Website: lowes
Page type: billing-address
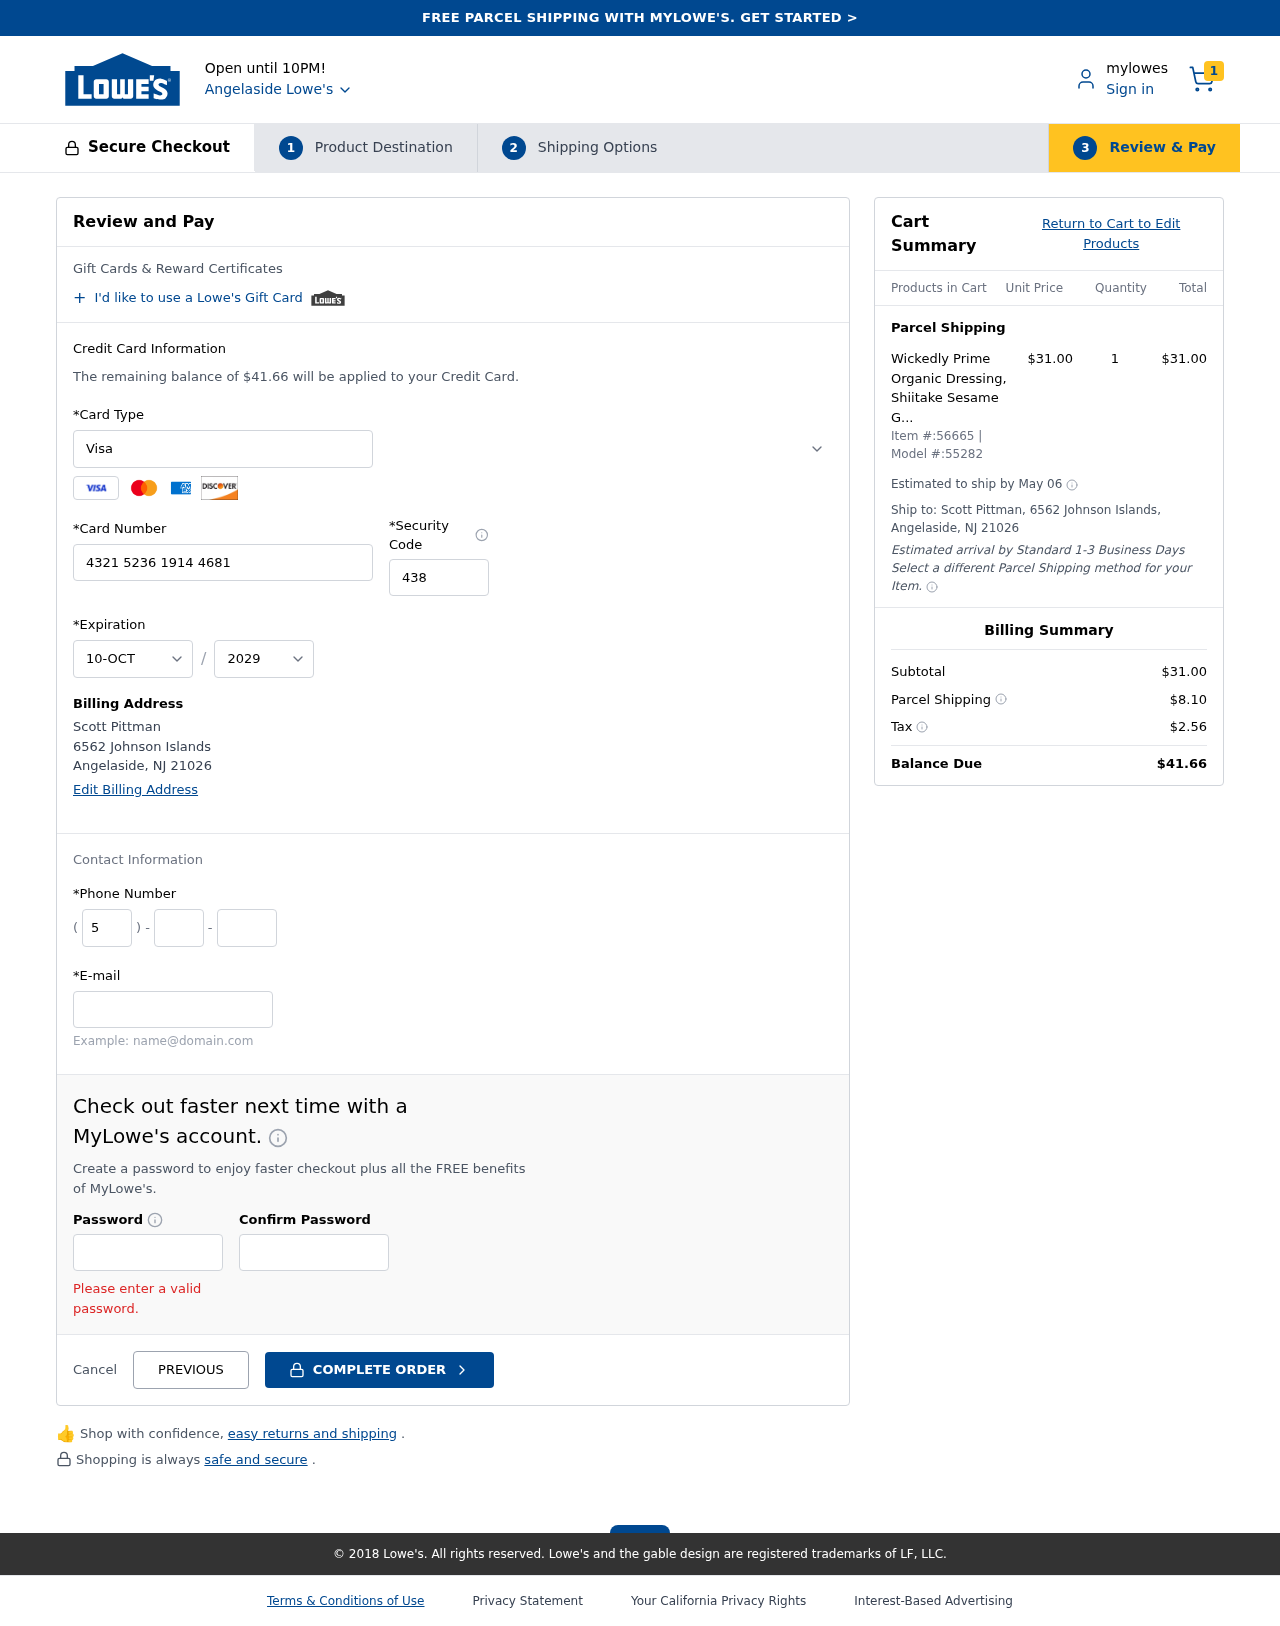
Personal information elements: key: PII_CARD_CVV
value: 438
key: PII_CARD_EXPIRY_MONTH
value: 10
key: PII_CARD_EXPIRY_YEAR
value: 29
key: PII_CARD_NUMBER
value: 4321 5236 1914 4681
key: PII_CARD_TYPE
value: Visa
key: PII_CITY
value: Angelaside
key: PII_CITY_STATE_ZIP
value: Angelaside, NJ 21026
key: PII_EMAIL
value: scottpittman@gmail.com
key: PII_FULLNAME
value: Scott Pittman
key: PII_PHONE_AREA
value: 513
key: PII_PHONE_PREFIX
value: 704
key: PII_PHONE_SUFFIX
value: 5404
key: PII_STREET
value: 6562 Johnson Islands
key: PII_FULLNAME2
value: Scott Pittman
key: PII_STATE_ABBR
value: NJ
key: PII_POSTCODE
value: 21026
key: PII_POSTCODE_FULL
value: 21026
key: PII_CITY_STATE
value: Angelaside, NJ
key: PII_POSTCODE_NUMERIC
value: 21026
Product elements: key: PRODUCT1_NAME
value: Wickedly Prime Organic Dressing, Shiitake Sesame Ginger, 16 Ounce
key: PRODUCT1_PRICE
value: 31
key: PRODUCT1_QUANTITY
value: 1
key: PRODUCT_ITEM_NUMBER
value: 56665
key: PRODUCT_MODEL_NUMBER
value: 55282
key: PRODUCT1_LINE_TOTAL
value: $31.00
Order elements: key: ORDER_NUM_ITEMS
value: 1
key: ORDER_TOTAL
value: $41.66
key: ORDER_SHIPPING_DATE
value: May 06
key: ORDER_SUBTOTAL
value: $31.00
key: ORDER_SHIPPING_COST
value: $8.10
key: ORDER_TAX
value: $2.56